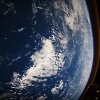
Label: cloud